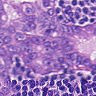
Metastatic tissue present: yes